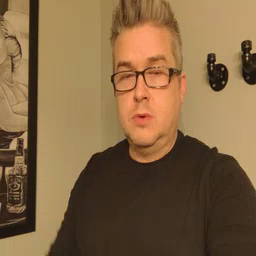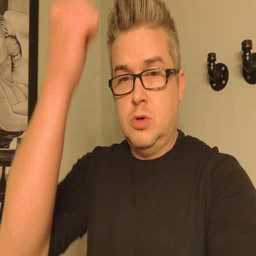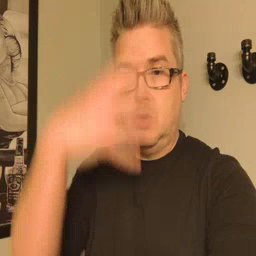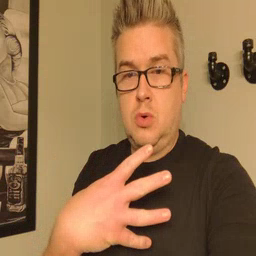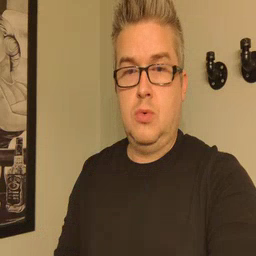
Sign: shower